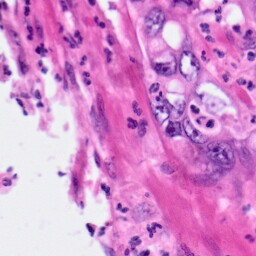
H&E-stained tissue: Pancreatic